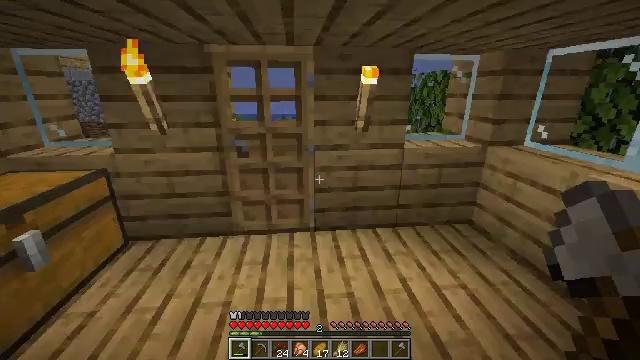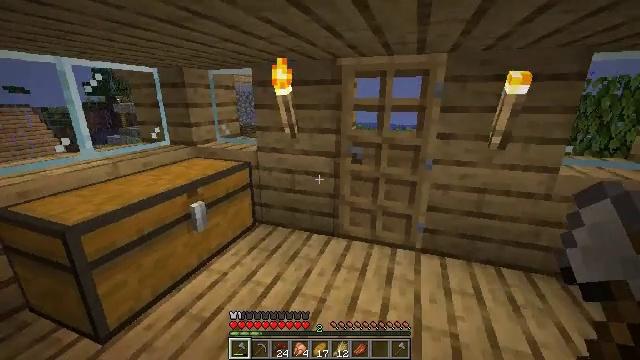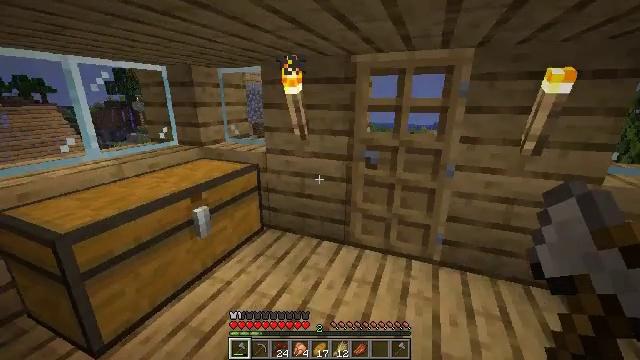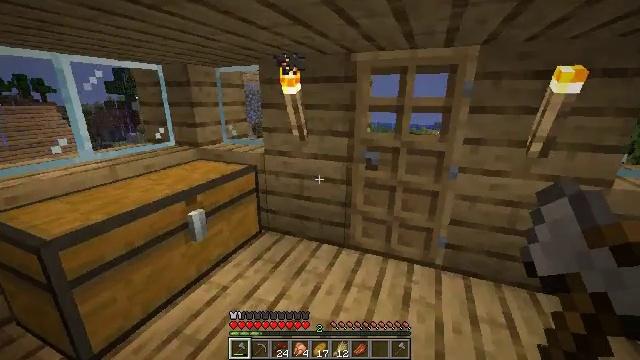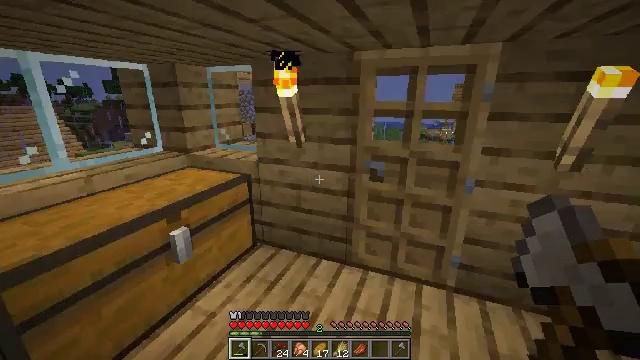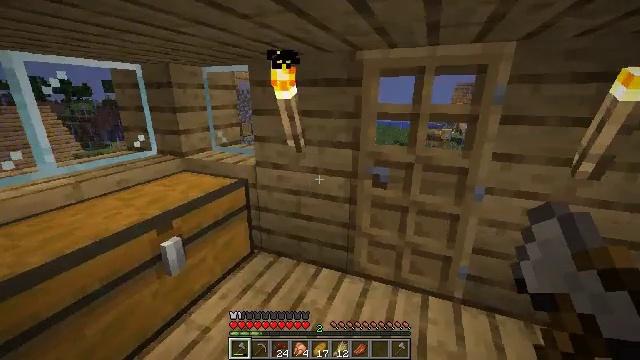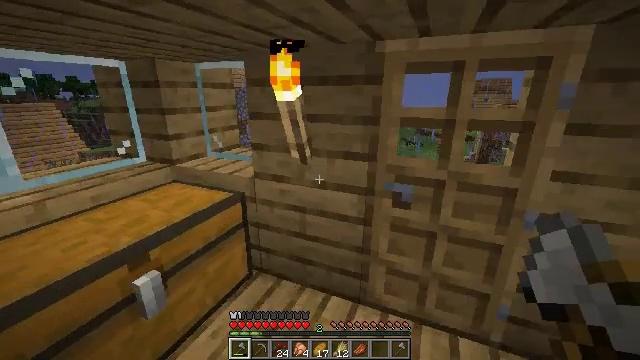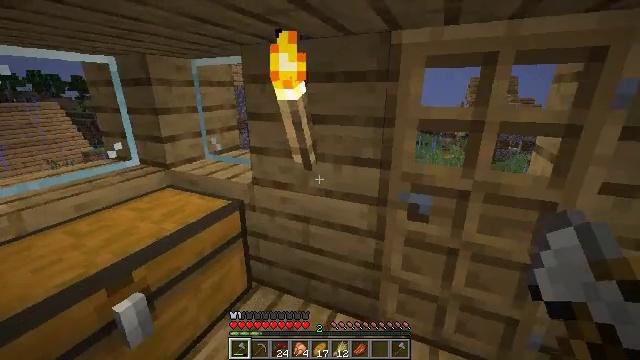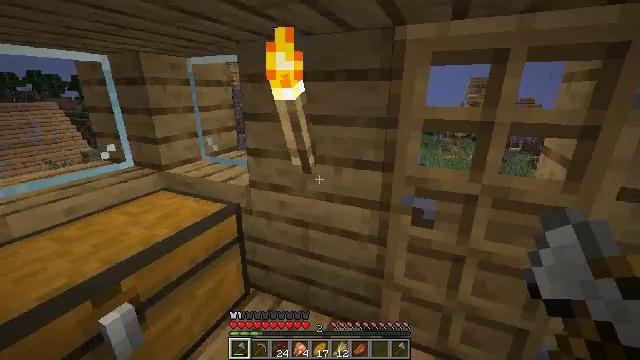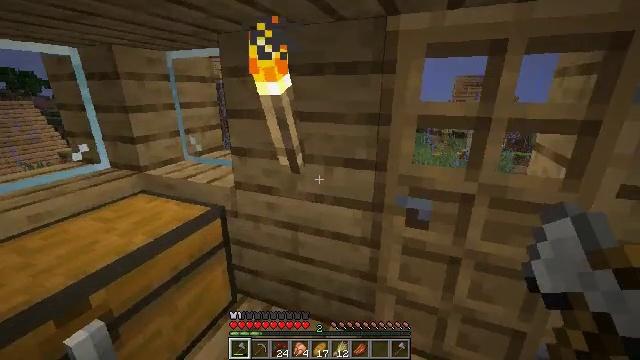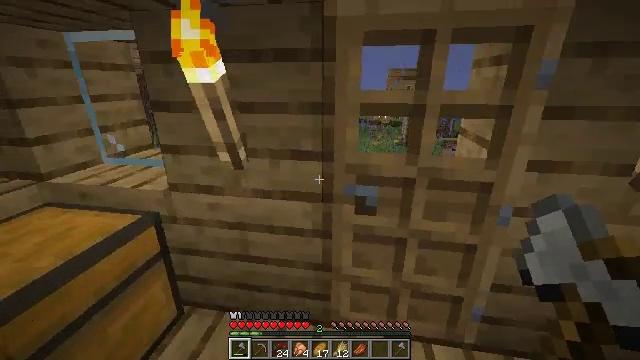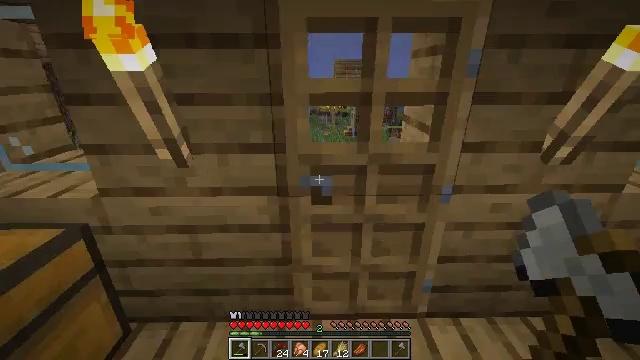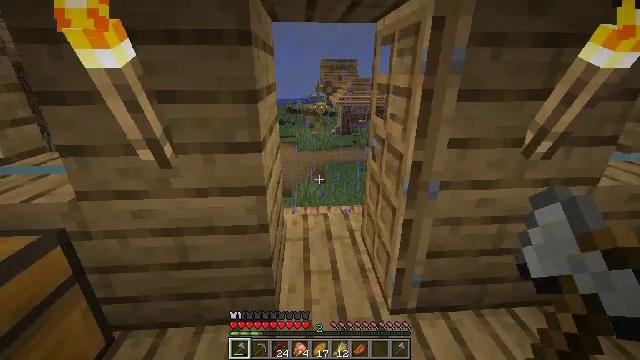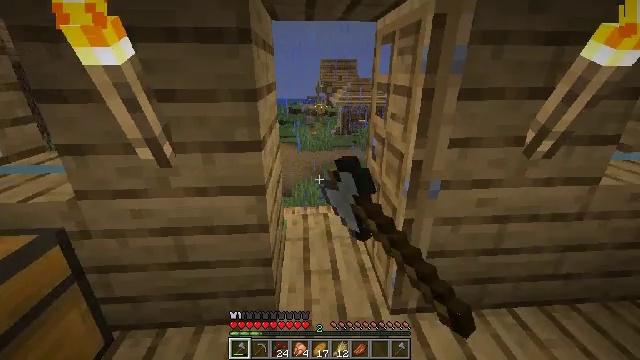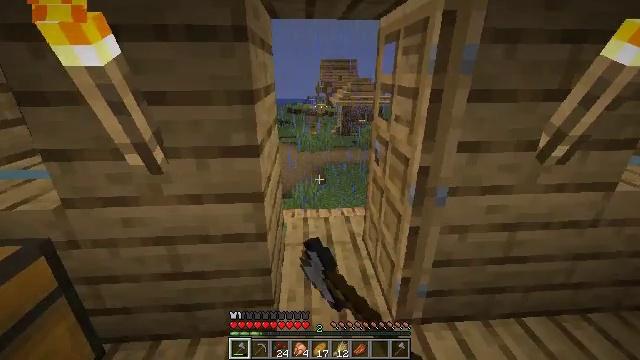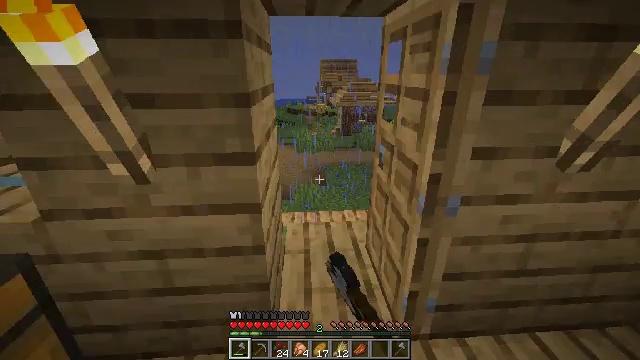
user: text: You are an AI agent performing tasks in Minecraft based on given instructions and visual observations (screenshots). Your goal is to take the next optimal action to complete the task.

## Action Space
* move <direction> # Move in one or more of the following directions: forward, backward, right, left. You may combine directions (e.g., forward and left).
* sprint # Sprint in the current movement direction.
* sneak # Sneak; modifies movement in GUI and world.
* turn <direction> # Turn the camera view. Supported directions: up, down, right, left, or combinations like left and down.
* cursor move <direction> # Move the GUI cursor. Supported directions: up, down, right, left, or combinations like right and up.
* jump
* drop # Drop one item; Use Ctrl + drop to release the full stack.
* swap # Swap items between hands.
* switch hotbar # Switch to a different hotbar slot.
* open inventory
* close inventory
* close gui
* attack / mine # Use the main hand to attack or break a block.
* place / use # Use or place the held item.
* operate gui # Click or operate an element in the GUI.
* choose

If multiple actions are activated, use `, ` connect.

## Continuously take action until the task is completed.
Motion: motion action
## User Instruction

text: Remove the attached pumpkin stem from the ground.
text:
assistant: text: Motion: move forward, turn left and up
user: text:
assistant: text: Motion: move forward, turn left
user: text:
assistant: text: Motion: move forward
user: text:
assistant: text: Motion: move forward
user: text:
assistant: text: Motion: move forward
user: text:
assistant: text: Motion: move forward, turn left
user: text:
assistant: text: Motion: move forward
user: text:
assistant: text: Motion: no_op
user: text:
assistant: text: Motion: turn right
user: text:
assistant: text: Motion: turn right and down
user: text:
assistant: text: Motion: turn right and down
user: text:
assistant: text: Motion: turn right, use / place
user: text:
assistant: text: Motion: use / place
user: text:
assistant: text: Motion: move forward, use / place
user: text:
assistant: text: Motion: move forward, use / place
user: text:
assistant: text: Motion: move forward
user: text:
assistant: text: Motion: move forward
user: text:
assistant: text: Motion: move forward
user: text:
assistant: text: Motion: move forward and move right, turn left
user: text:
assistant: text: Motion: move forward and move right, turn left
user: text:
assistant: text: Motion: move forward and move right, turn left
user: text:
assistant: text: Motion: move forward and move right, turn left
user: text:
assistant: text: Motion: move forward and move right
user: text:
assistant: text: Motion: move forward
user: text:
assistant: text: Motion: move forward
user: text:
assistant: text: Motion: move forward, turn right
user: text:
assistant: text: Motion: move forward, turn right and down
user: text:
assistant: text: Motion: turn right and down
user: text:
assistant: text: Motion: turn right and down
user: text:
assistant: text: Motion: turn right and down